RGB frame:
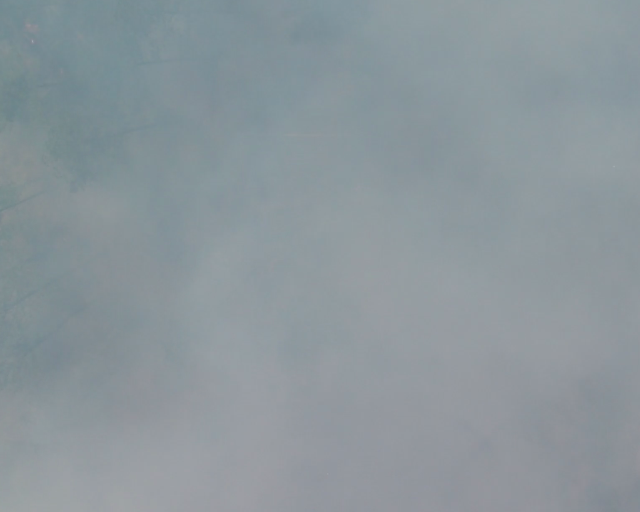
Thermal frame:
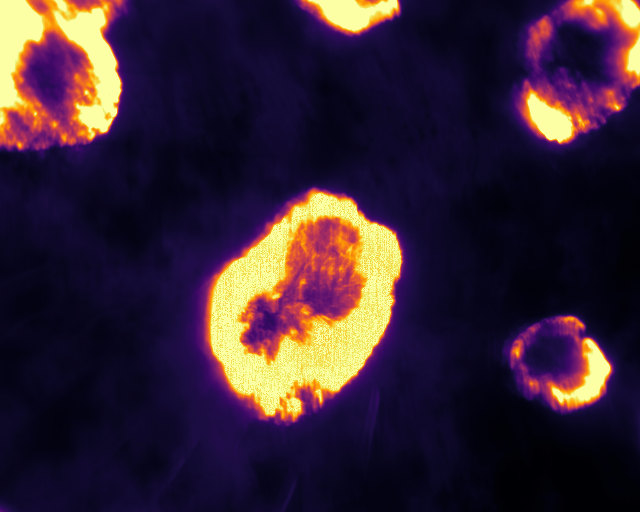
Captured: 2026-02-26 02:29:24
Pixels at or above 80 °C: 60255 (fraction of frame: 0.1839)